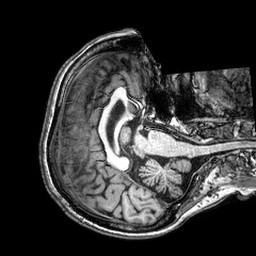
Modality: T1w
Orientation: axial
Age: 64
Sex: female
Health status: healthy
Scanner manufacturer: philips
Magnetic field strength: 3 T